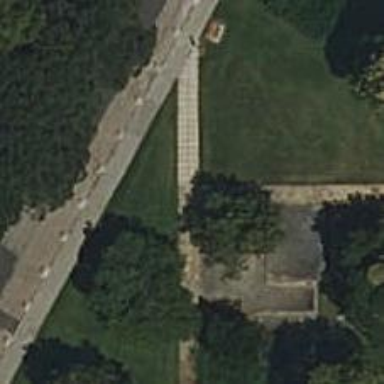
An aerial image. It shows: Sidewalk along the footway.